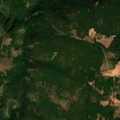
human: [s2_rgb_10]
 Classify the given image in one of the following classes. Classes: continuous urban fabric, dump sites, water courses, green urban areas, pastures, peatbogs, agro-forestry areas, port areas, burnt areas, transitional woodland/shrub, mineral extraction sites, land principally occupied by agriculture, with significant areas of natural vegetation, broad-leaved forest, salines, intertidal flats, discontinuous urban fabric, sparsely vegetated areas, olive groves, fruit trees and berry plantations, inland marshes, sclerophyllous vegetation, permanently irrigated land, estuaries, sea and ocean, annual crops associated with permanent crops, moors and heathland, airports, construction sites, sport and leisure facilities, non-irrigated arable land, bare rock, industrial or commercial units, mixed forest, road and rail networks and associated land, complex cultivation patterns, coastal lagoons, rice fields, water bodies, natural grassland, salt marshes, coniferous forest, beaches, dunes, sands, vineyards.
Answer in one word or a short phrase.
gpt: land principally occupied by agriculture, with significant areas of natural vegetation, broad-leaved forest, transitional woodland/shrub